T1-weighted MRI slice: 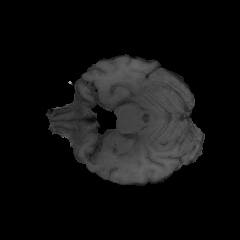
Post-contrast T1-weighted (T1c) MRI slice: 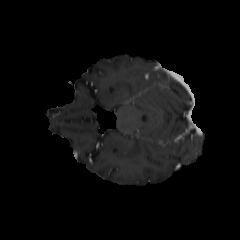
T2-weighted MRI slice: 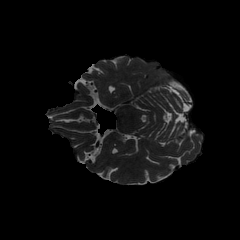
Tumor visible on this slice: no